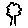
Label: tree